Question: My Push Notifications certificate expired and so I was trying to remember how to generate a new one.
In the process I completely deleted the Keychain section entitled :
Apple Development IOS Push Services and
Apple Distribution IOS Push Services
If you look at the screen shot you will not see these sections under the Certificates > Login keychain.
So when I try to add the certificate to the keychain (by double clicking on it on my desktop) nothing seems to happen. I assumed that double clicking would create these sections but obviously not.
So I assume I need to add them back in manually.
If this is what I need to do I do not know how to do it and have not found an explanation anywhere.

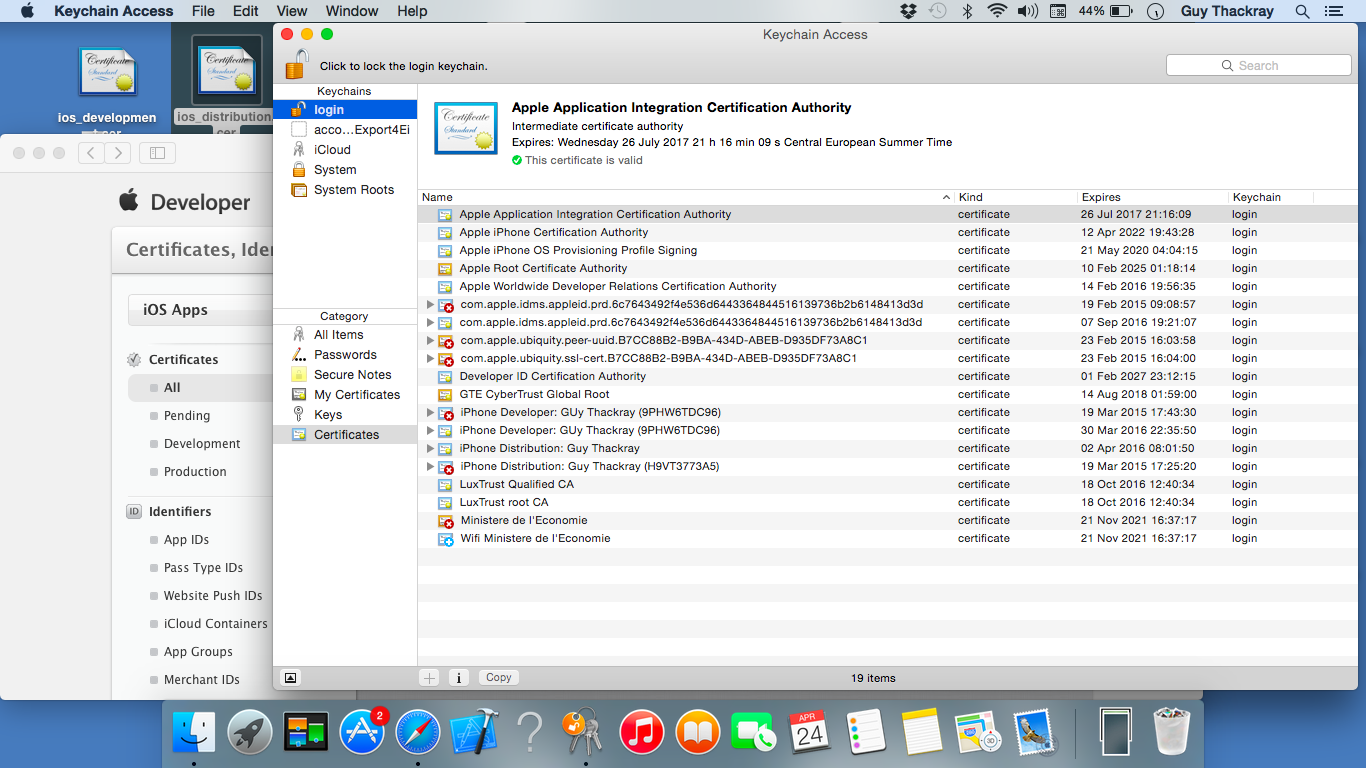
Answer: OK I found the solution, basically I deleted all push certificates.
I deleted the signingcertifcate as well.
Recreated the signing certificate.
Recreated the Push certificate
Downloaded it.
Double clicked it into Keychain > Certifcates > Login
and voila, there was the Apple certificate with my private key tucked underneath it.
Then generated my p12 no problem.